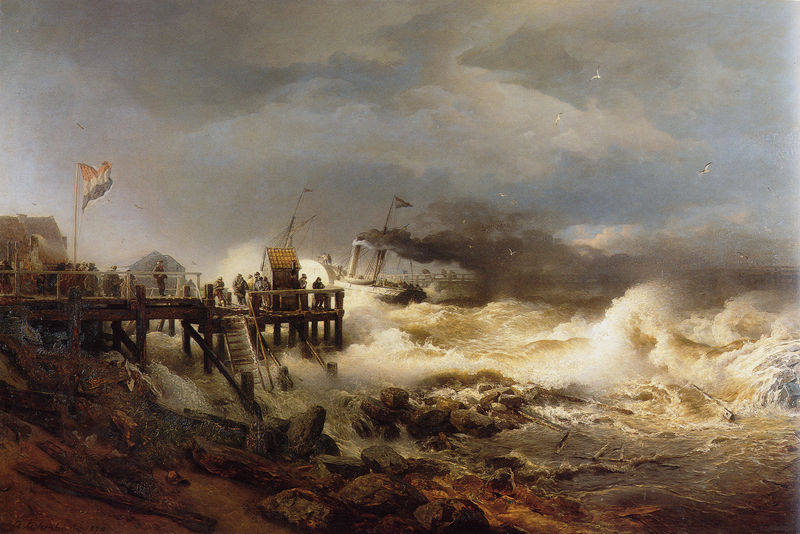
Titel: Abfahrt eines Dampfers
Künstler: Andreas Achenbach
Standort: Köln
Institution: Wallraf-Richartz-Museum
Schlagwörter: blau, dunkel, felsen, feuer, gemälde, gewitter, himmel, kampf, mann, meer, schatten, vogel, wasser, weiß, wolken, gelb, grün, landschaft, menschen, ocker, sand, see, ufer, braun, frankreich, grau, hell, holz, licht, männer, schwarz, ölbild, dach, haus, rot, wolke, malerei, mensch, stehen, stein, steine, tod, holland, niederlande, öl, erde, horizont, häuser, natur, vögel, wind, brücke, brüstung, gewässer, hütte, qualm, rauch, sonne, realismus, personen, wasserfall, boot, genre, schornstein, chaos, deutschland, gischt, küste, schiff, strand, welle, wellen, fahnen, man, naturalismus, fahne, fischer, flagge, mast, trikolore, fels, dorf, ziegel, dunst, landschaftsmalerei, geröll, weis, schlot, damm, französisch, hafen, kai, masten, promenade, romantik, schaum, abfahrt, achenbach, angst, atlantik, aufbrausen, aufgewühlt, aufgewühlter himmel, ausschau, banner, beobachter, bootssteg, brand, brandung, brausen, bretagne, bretangne, constable, dampf, dampfer, dampfschiff, dünung, erhaben, fahnenmast, fischerdorf, flaage, flattern, flut, flutem, fluten, frakreich, frankreichfahne, franzosen, französische fahne, französische flagge, französischer krieg, getöse, gewalt, gicht, havarie, haäschen, hohe, holzsplitter, holzsteg, holzstämme, hurrikan, häuschen, immel, katastrophe, katastrophenbild, krieg, kutter, küstenlandschaft, landung, le havre, lehnen, leiter, luft, luxemburg, möven, möwe, möwen, n landesteg brandung rauch dam, naturgewalt, not, orkan, ostsee, pfahle, pier, planken, querformant, querformat, raddampfer, reling, schaden, schiffbruch, schiffsbrand, schlacht, schlagende wellen, scht marine 19. jh. hütte hafe, seemann, seemänner, seenot, seestück, seile, sinken, sinkt, staffage, steeg, steg, stene, stranden, sturm, sturm strandszene anlandung gi, sturmflut, stämme, stürmisch, szenario, tau, tornado, tosend, treibgut, treibholz, treppe, treppen, tricolore, trümmer, tsunami, turbulenz, turner, uferschlacht, ungestümesee, ungewitter, unglück, unruhe, untergang, unterstand, unwetter, vernet, vorsprung, wachhaus, wasse, wasserwelle, wehen, weiße flagge, well, wellenbrecher, wellengang, weltende, wetter, wild, wllen, woge, wogen, zerstörung, warten, mole, gestade, starnd, gefahr, wartende, balu, ankunft, tosen, planke, strandgut, schaufelraddampfer, marinemalerei, stiene, schaufelrad, 19. jahrhundert, strelle, landesfahne, mast wimpel, stutm